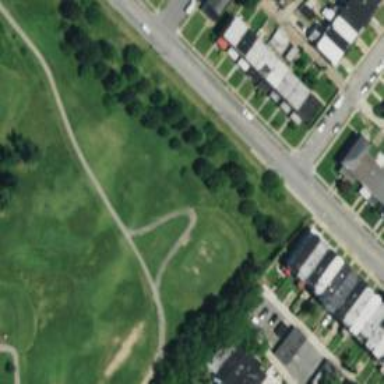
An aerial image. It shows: Asphalt path that serves as golf cartpath.